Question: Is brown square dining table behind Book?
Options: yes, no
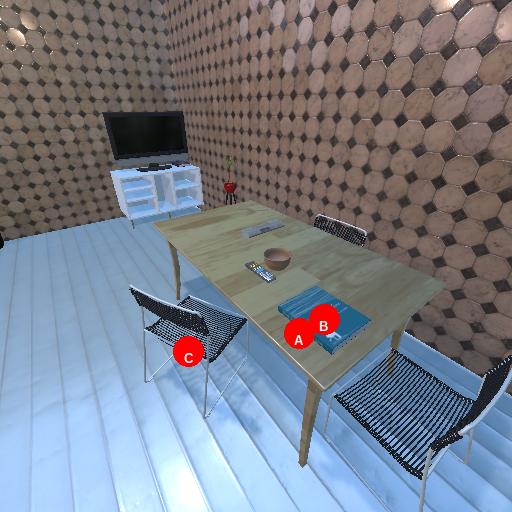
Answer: yes